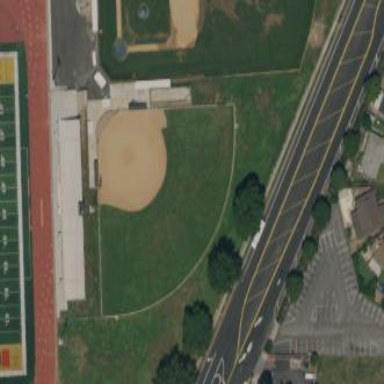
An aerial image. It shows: Baseball pitch for leisure land activities.